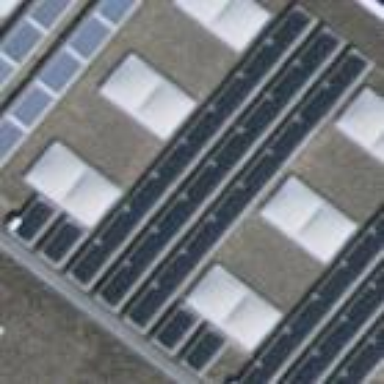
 consisting of solar photovoltaic panels."